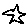
Label: star